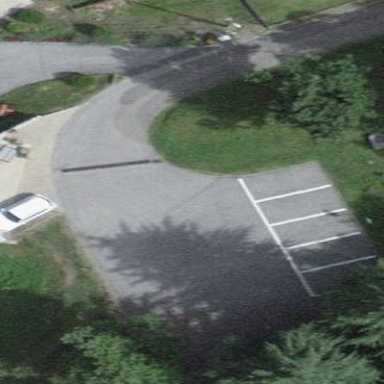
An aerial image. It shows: Parking area with surface.